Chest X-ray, PA view. Patient: 29 years old, sex M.
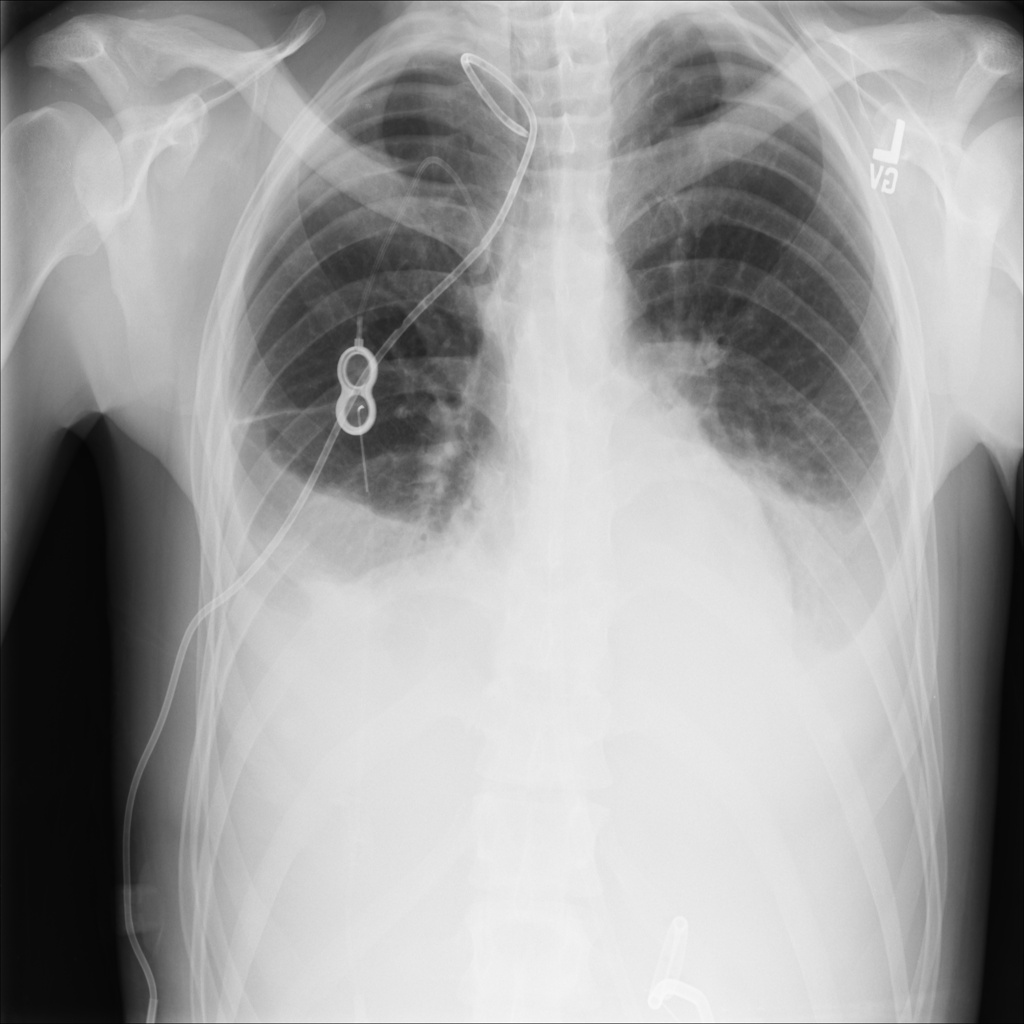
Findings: Effusion